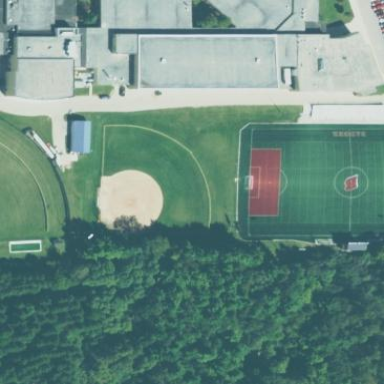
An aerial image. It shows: Softball pitch for leisure sports.